Aerial crown-view tile of a tropical tree (Barro Colorado Island, Panama), acquired 20250217:
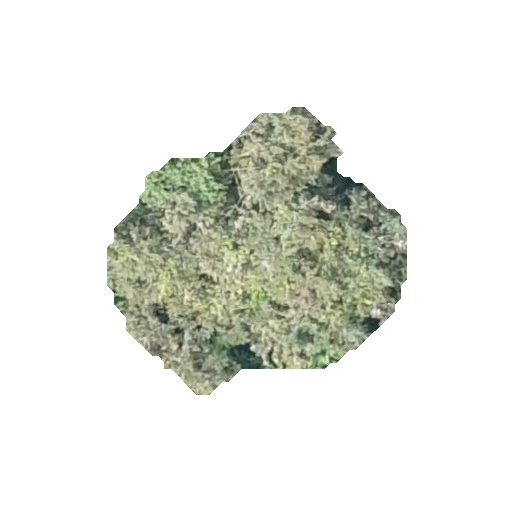
Species: Luehea seemannii
GBIF accepted scientific name: Luehea seemannii
Crown area: 84.995 m²